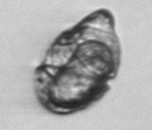
Label: Warnowia